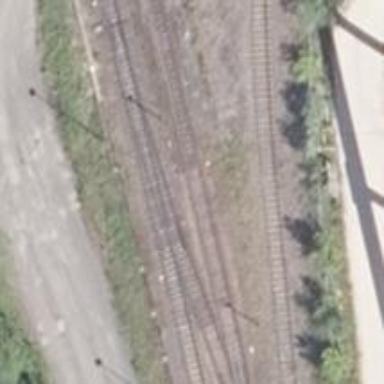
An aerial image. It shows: Railway switch.